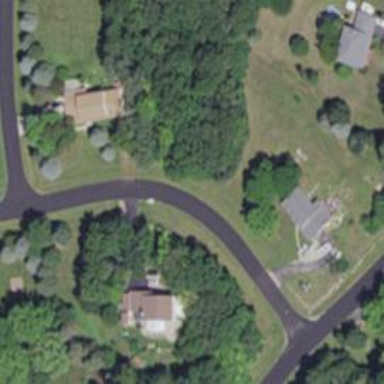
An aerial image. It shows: Residential road.